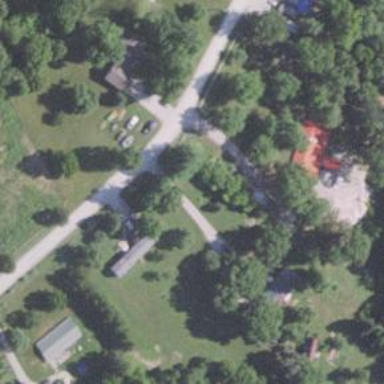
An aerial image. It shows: Driveway leading to service road.